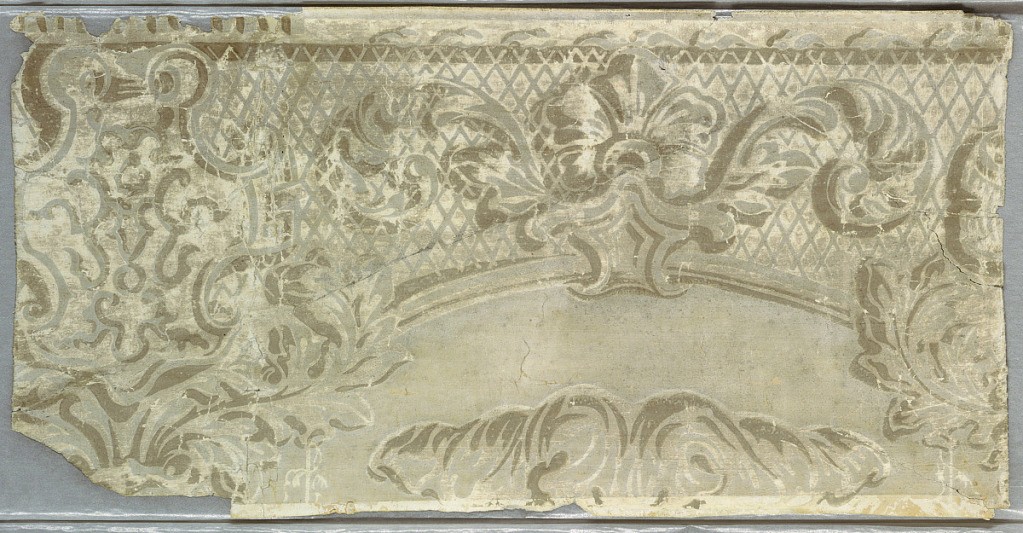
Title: Border
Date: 1838
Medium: Block-printed
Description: A repeat of a border in the Victorian rococo style with floral scrolls and cartouches against a diapered ground. The ground appears to be an off-white; all other colors have flaked off.